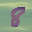
Label: 8